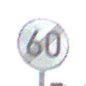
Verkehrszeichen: EndeGeschwindigkeit60
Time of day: SunriseSunset
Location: Outdoor (RoadRail)
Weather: PartlyCloudy
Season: NotSpecified
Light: Natural